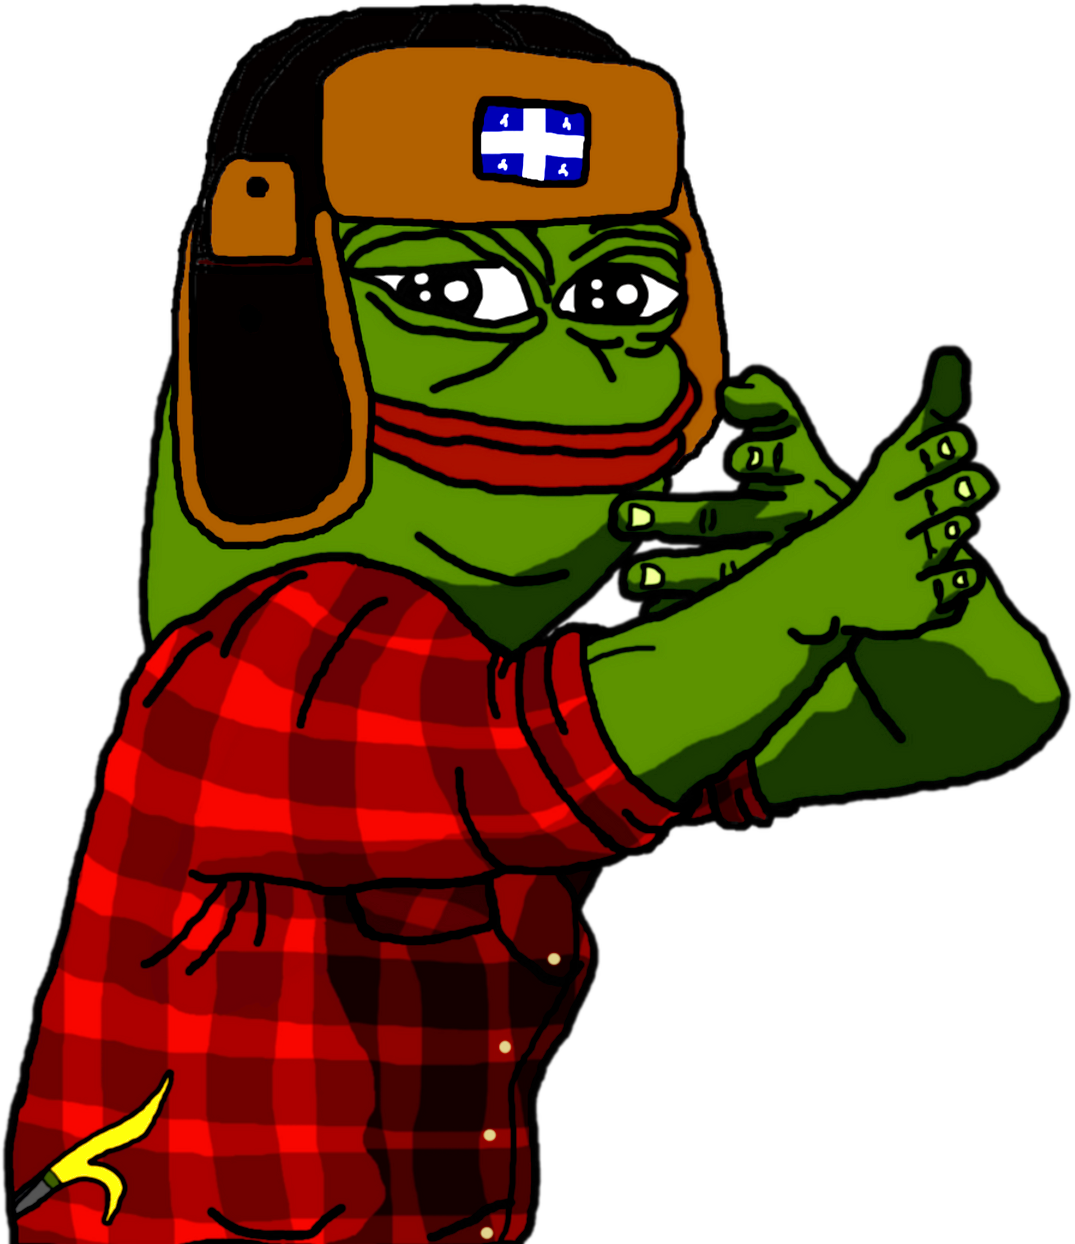
Label: 5_Pepe